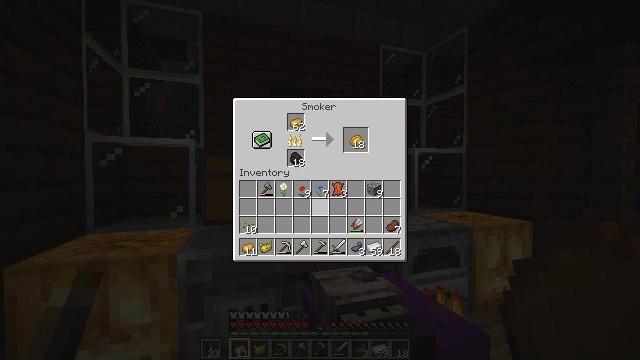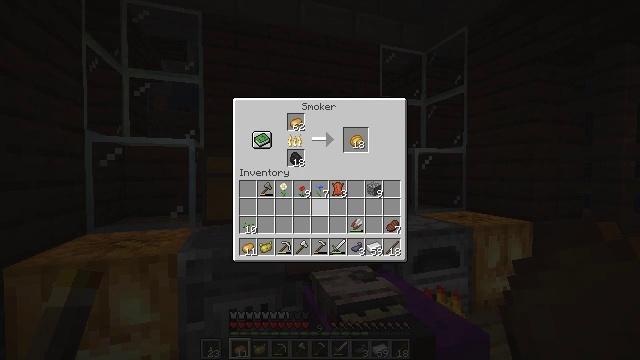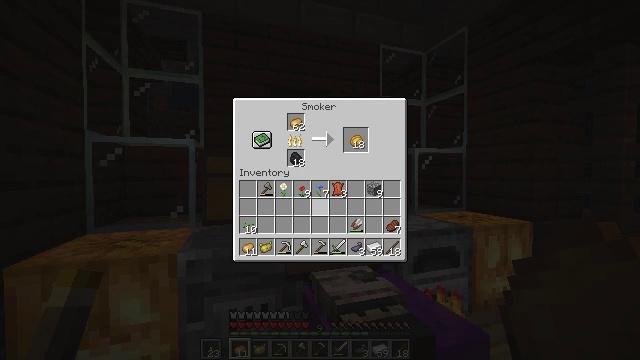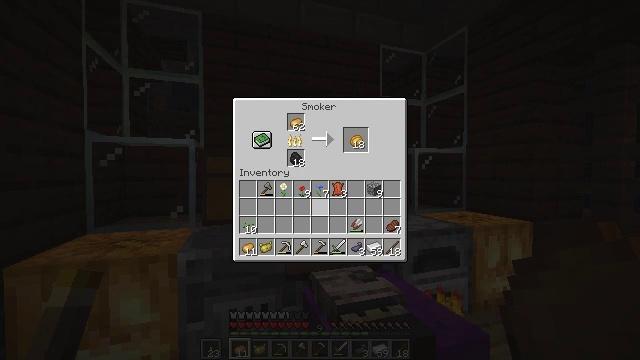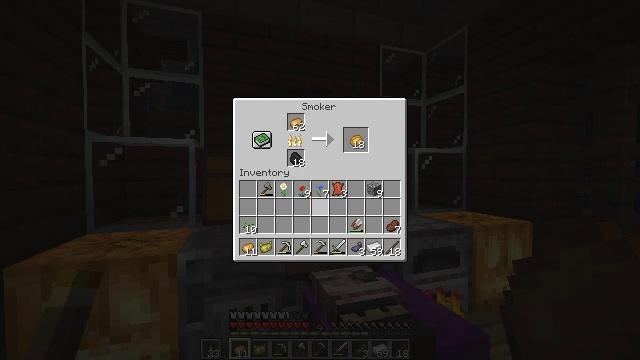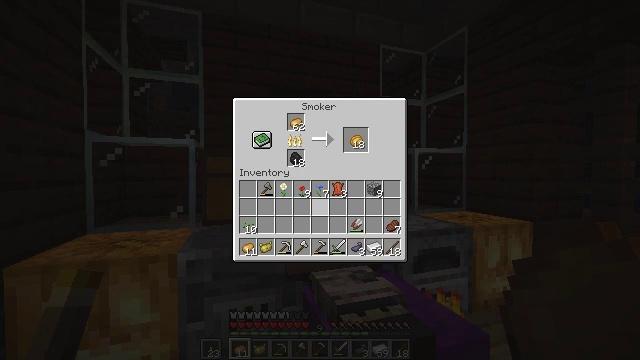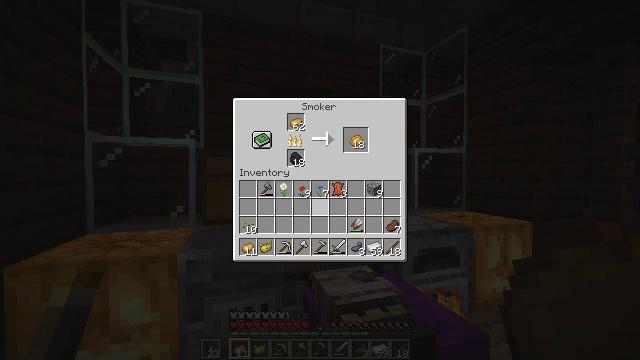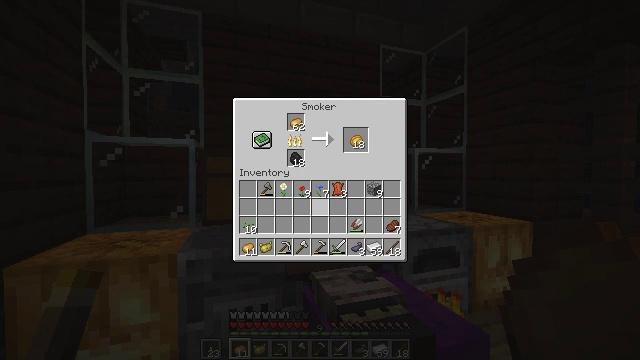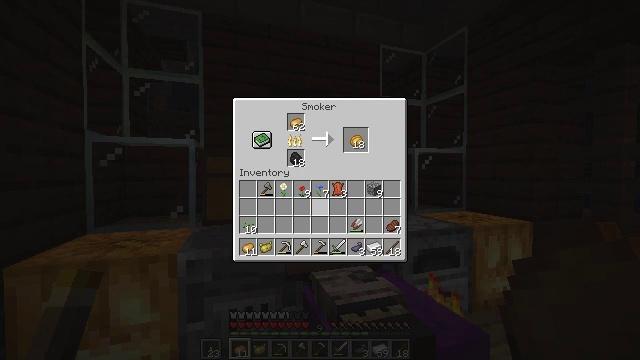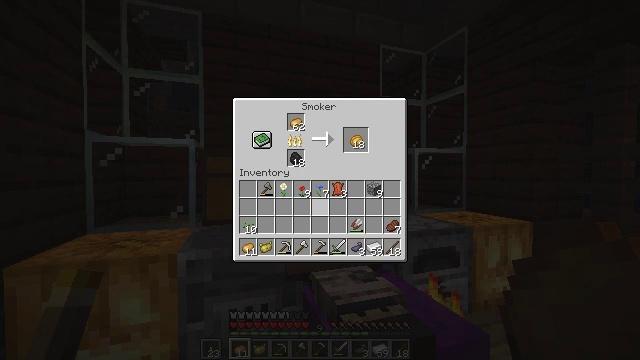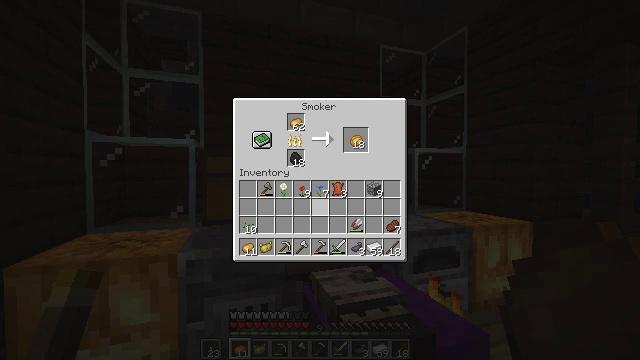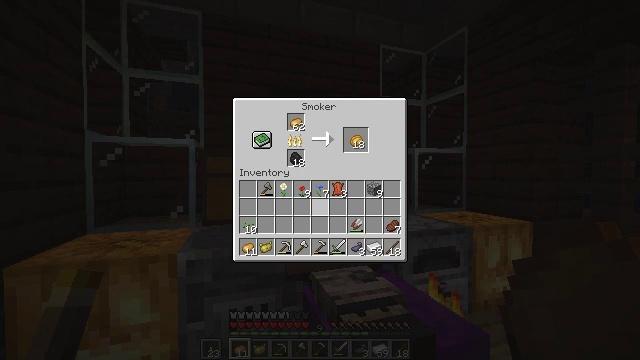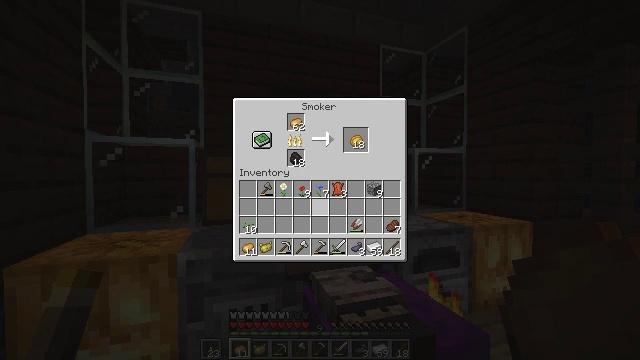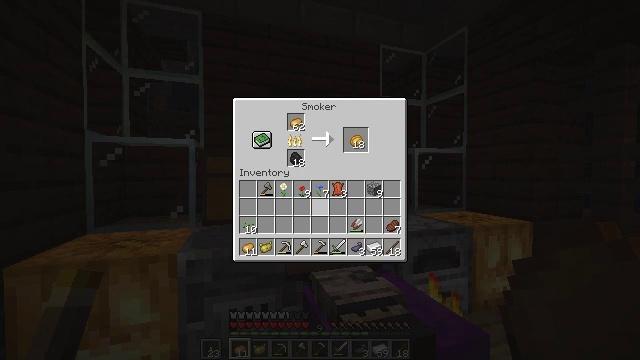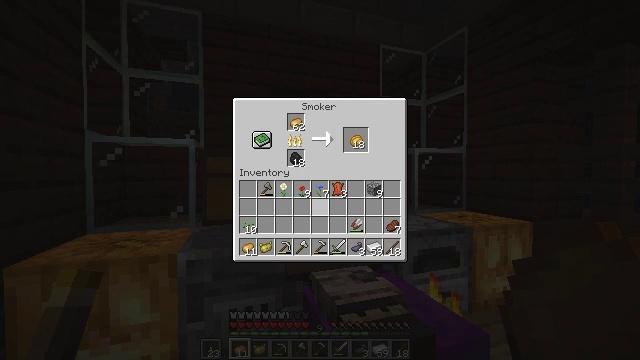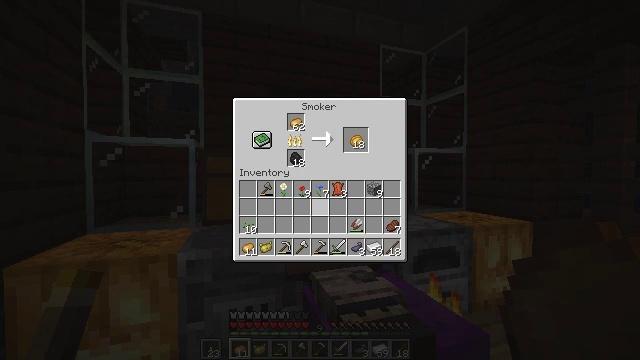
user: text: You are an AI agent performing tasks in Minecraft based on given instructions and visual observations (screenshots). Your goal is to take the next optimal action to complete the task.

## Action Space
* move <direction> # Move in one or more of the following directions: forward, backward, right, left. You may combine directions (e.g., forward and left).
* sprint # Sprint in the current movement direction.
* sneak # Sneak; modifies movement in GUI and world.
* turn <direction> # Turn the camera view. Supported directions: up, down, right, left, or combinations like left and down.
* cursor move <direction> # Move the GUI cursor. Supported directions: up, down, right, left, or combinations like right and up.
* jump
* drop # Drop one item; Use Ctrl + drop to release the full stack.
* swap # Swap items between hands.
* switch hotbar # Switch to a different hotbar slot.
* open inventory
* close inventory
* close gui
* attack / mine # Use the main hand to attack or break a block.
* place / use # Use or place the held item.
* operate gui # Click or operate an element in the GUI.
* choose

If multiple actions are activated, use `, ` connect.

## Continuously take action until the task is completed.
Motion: motion action
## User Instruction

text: Open the furnace and bake a potato.
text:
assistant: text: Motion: no_op
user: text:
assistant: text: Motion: no_op
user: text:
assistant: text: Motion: no_op
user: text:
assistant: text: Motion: no_op
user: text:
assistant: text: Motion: no_op
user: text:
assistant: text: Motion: no_op
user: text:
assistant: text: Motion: no_op
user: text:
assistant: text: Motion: no_op
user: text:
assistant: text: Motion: no_op
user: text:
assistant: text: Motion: no_op
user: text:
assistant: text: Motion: no_op
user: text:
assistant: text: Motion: no_op
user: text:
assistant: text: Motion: no_op
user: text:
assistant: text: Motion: no_op
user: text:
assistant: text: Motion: no_op
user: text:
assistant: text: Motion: no_op
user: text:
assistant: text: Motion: no_op
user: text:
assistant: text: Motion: no_op
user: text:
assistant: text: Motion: no_op
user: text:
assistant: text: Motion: no_op
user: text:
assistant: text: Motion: no_op
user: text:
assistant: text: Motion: no_op
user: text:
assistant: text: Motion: no_op
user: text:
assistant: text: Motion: no_op
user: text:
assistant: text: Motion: no_op
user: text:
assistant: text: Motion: no_op
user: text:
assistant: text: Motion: no_op
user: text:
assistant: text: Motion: no_op
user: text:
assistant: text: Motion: no_op
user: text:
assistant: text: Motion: no_op